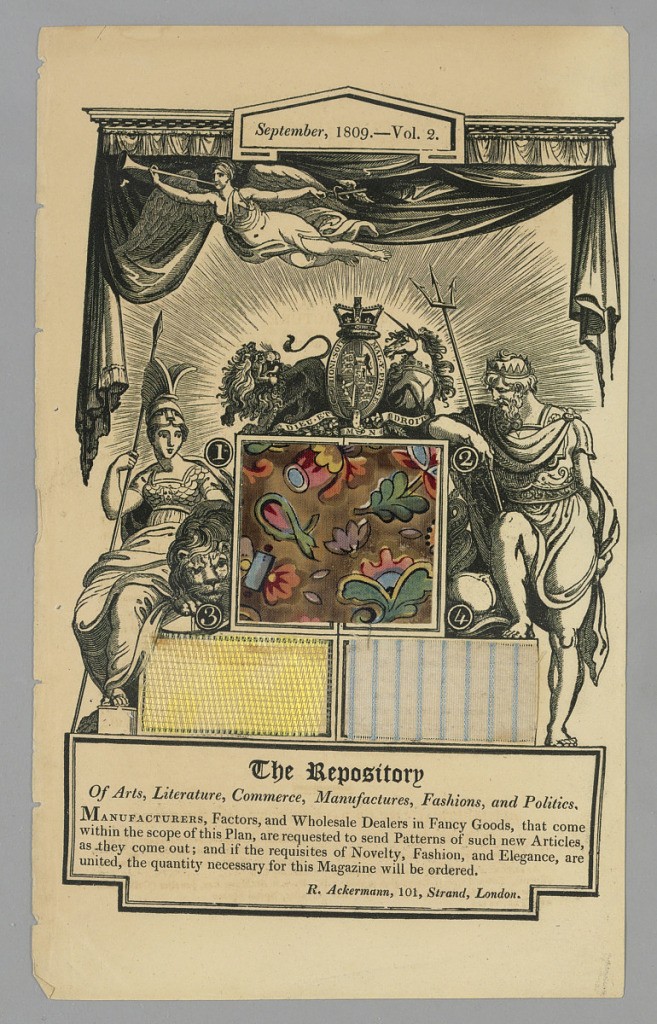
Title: Page from Ackermann's "Repository of the Arts, Science etc,"
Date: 1809
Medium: c.) paper and textile swatches (fibers not identified)
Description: Component "c" is a page from Ackermann's Repository, September 1809. Page contains printed graphics and three textile swatches: one printed, one gauze, and one woven.